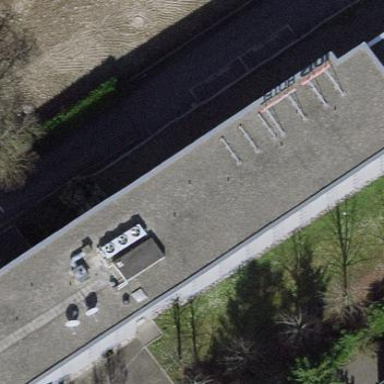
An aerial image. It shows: Hotel building.